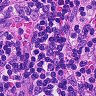
Metastatic tissue present: no